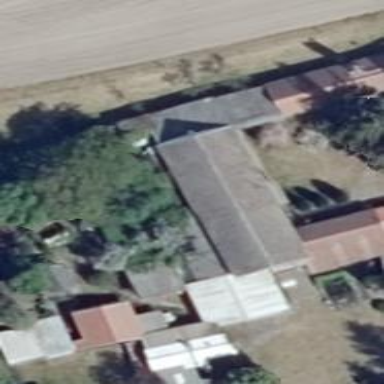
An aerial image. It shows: Building with gabled grey roof. The roof orientation is along the building.